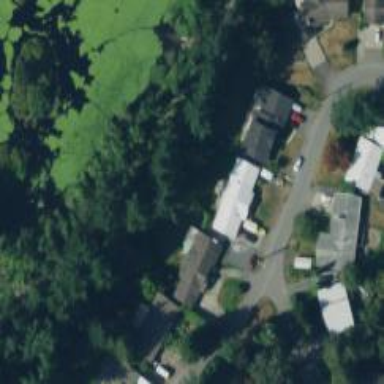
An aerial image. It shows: Detached building.